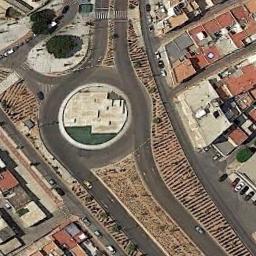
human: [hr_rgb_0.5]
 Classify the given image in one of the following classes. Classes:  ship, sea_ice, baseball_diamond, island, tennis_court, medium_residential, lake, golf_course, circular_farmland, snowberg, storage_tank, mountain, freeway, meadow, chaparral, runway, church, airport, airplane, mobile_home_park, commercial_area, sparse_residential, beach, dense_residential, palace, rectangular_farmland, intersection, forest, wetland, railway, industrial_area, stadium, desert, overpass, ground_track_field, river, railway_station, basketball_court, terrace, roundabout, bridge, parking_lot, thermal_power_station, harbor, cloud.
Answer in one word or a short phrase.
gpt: roundabout